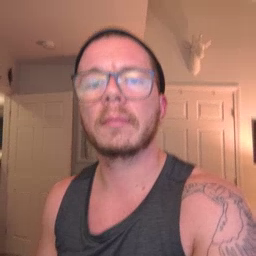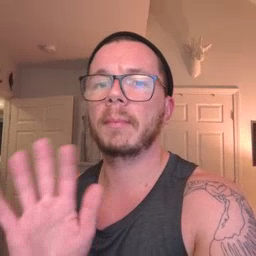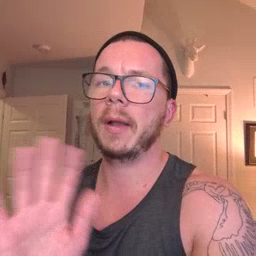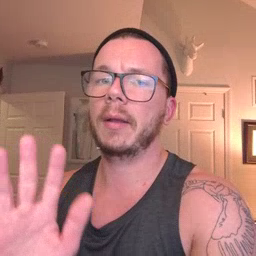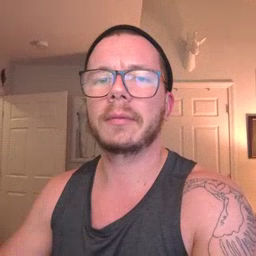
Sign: bye